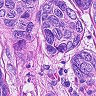
Metastatic tissue present: yes